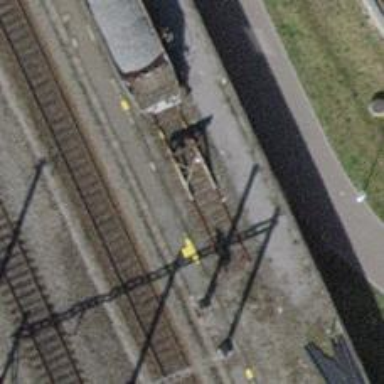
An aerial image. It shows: Railway buffer stop.